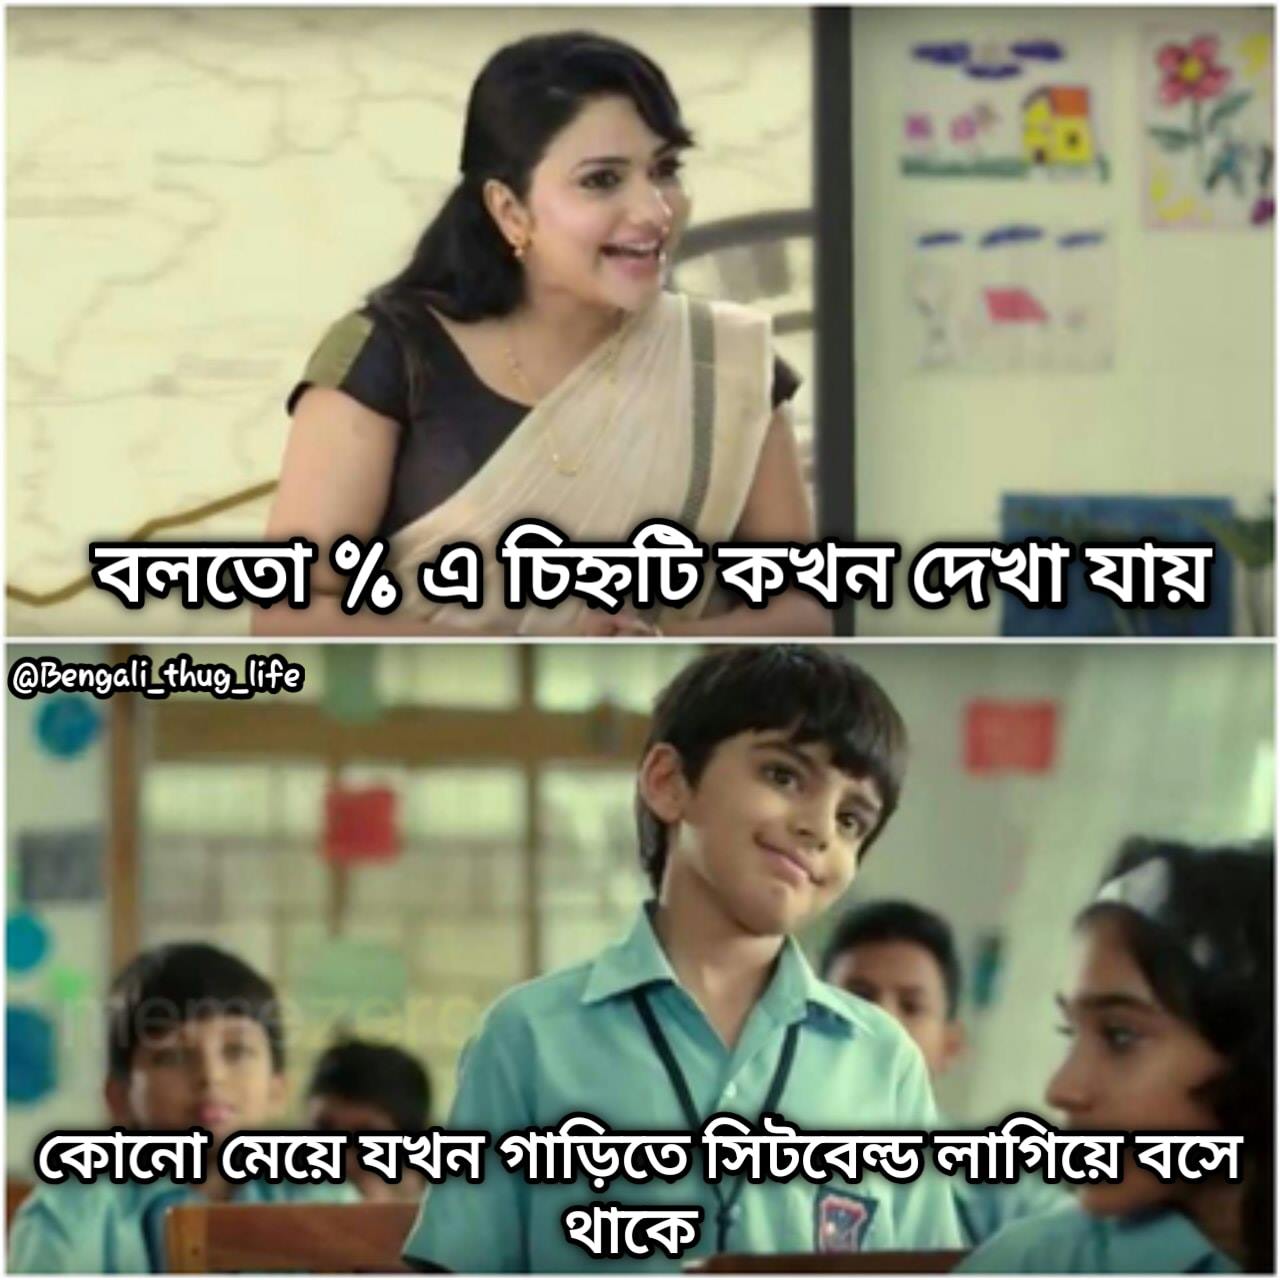
Text: বলতো % চিহ্নটি কখন দেখা যায়     কোনো মেয়ে যখন গাড়িতে সিটবেল্ড লাগিয়ে বসে থাকে
Label: Hate
Hate category: Personal Offence
Targeted group: Individual